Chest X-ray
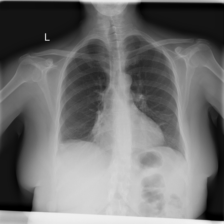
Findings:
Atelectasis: positive
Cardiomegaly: negative
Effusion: negative
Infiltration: negative
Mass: negative
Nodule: negative
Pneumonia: negative
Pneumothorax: negative
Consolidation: negative
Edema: negative
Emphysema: negative
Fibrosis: negative
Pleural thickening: negative
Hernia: negative